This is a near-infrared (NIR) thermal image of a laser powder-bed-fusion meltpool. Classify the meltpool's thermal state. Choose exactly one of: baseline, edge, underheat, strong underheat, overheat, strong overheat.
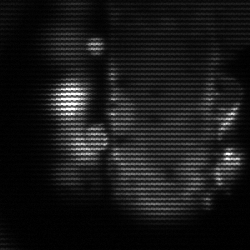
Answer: strong underheat